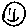
Label: smiley face